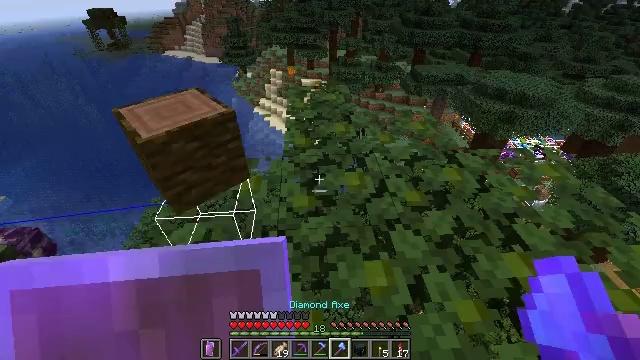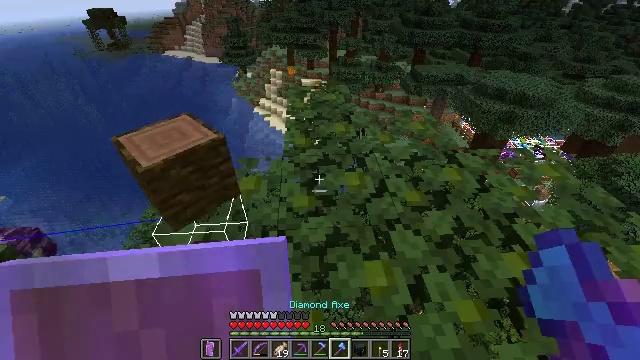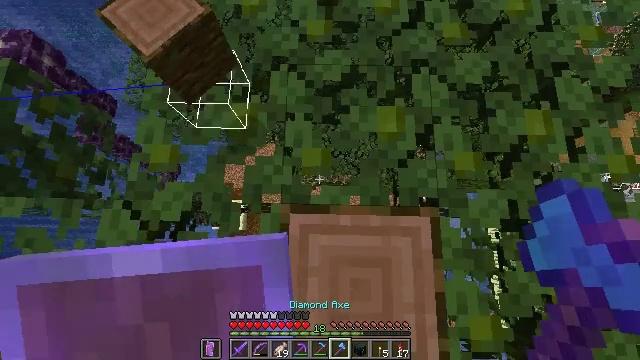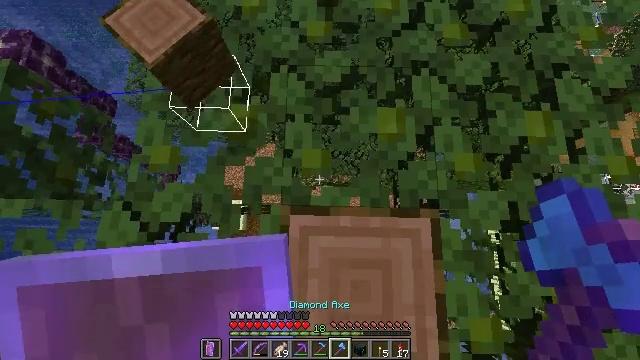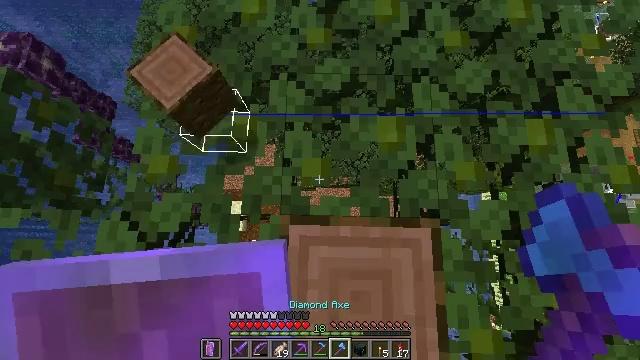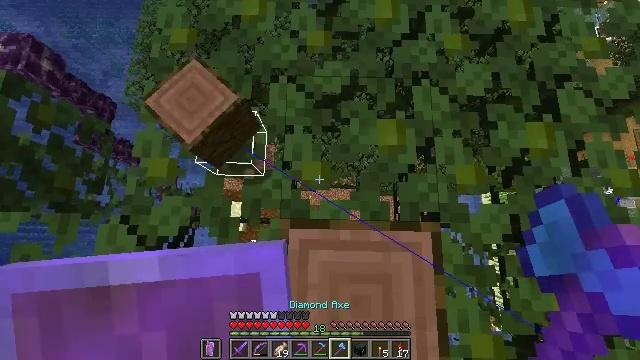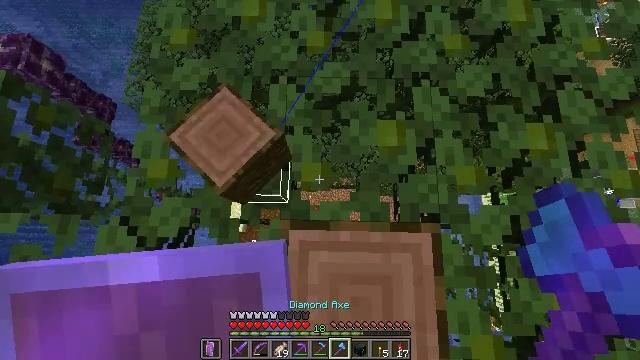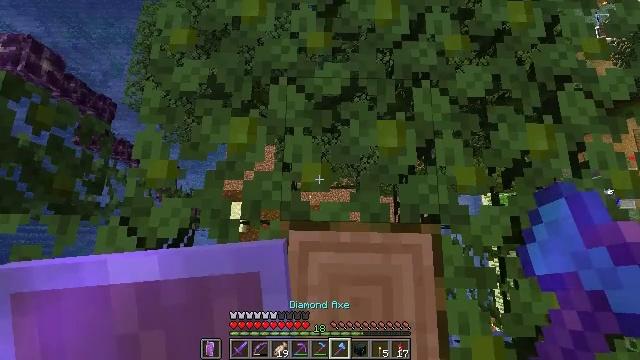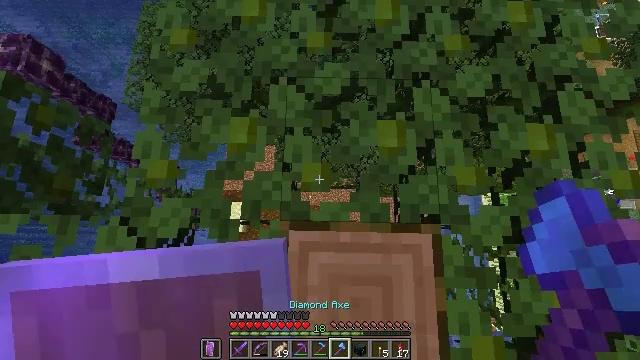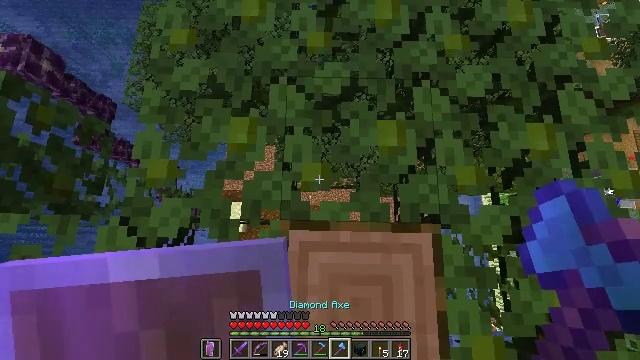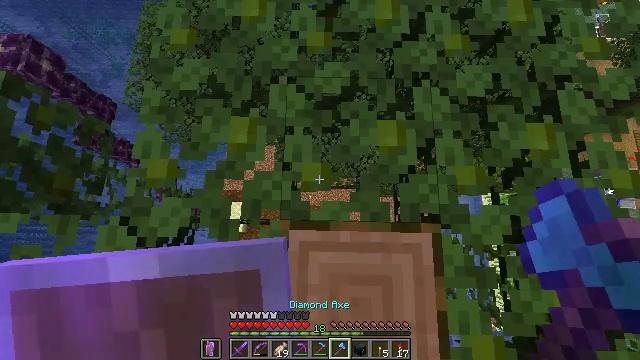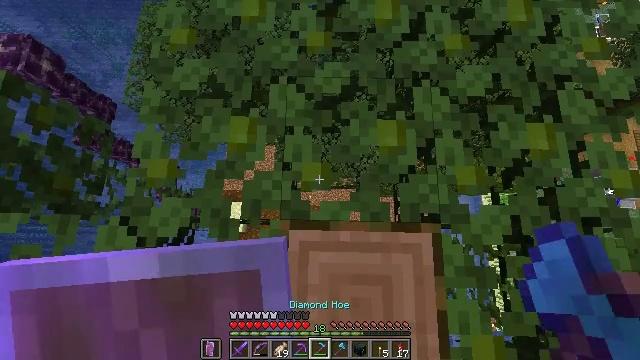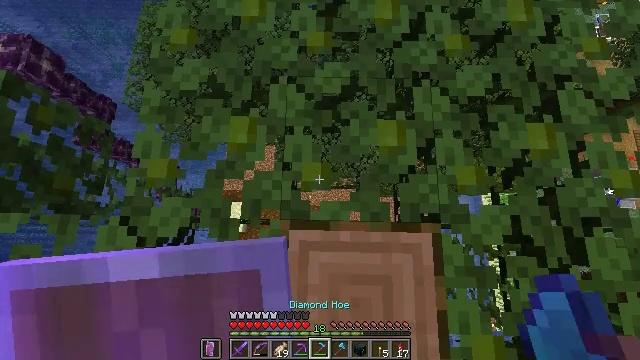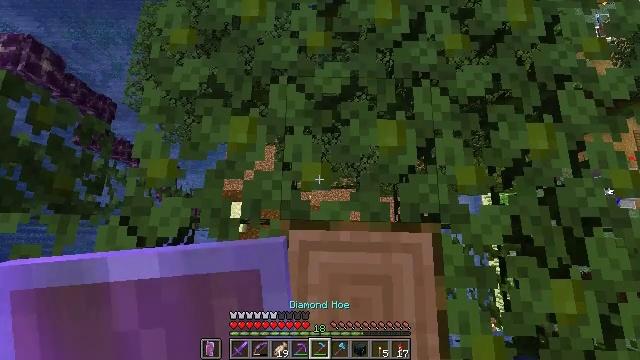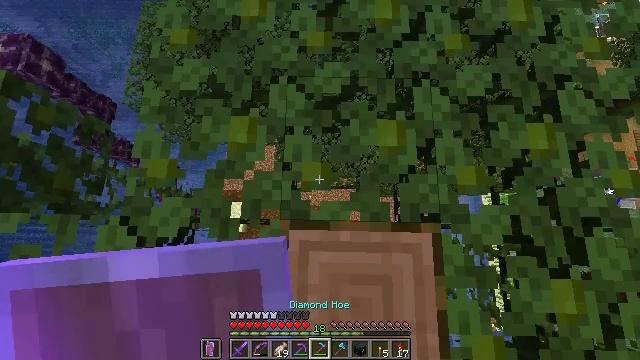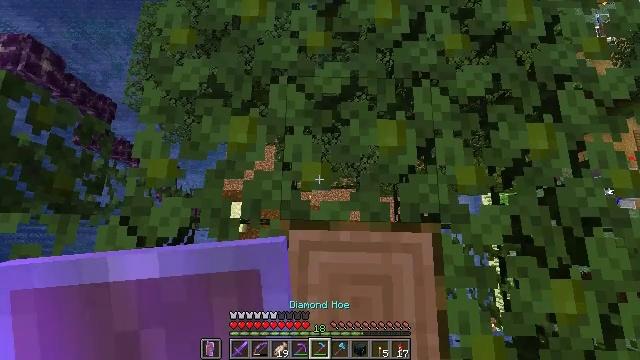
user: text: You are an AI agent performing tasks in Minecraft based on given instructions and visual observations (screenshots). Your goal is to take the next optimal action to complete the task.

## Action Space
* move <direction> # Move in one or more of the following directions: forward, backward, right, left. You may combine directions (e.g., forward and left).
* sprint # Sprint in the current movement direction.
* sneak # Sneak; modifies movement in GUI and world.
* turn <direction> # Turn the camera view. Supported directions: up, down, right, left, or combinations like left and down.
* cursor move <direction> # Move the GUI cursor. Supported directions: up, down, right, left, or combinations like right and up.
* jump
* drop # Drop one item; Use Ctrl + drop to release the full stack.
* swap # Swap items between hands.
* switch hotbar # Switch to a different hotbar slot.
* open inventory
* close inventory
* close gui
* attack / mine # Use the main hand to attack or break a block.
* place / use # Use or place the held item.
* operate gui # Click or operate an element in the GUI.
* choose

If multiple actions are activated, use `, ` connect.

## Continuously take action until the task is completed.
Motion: motion action
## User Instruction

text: Gather jungle leaves from the tree.
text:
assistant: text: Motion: no_op
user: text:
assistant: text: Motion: move forward, turn left and down
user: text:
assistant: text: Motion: no_op
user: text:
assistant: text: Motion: no_op
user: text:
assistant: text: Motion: no_op
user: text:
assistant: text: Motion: no_op
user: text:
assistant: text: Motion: no_op
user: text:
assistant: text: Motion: no_op
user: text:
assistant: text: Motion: no_op
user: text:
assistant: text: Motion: no_op
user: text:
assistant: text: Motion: no_op
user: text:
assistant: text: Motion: no_op
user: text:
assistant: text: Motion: no_op
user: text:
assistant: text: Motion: no_op
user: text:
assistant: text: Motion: no_op
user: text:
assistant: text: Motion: no_op
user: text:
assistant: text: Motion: no_op
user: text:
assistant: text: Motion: no_op
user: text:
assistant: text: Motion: move back, turn left and up
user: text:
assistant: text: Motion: move back, turn left and up
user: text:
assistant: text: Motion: move back, turn left and up
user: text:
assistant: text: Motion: move back
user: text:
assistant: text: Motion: no_op
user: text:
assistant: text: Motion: no_op
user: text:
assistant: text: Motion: no_op
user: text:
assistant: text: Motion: no_op
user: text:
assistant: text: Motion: no_op
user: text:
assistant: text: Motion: attack / mine
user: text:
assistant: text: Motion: turn right and up, attack / mine
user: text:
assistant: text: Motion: turn right, attack / mine